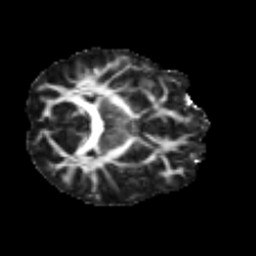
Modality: FA
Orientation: axial
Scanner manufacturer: siemens
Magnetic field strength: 3 T
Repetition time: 3.6 s
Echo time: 0.092 s